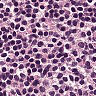
Metastatic tissue present: no